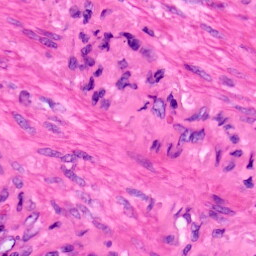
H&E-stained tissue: Lung